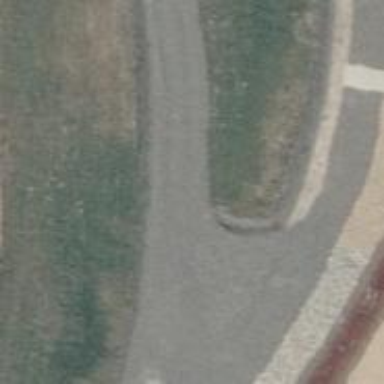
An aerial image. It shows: Asphalt track.